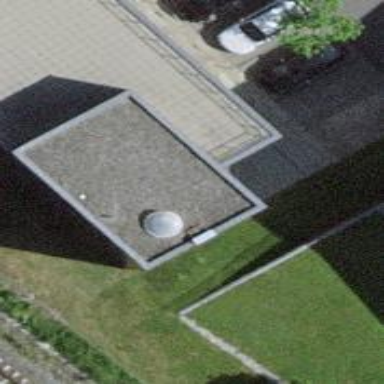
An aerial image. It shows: Building with flat roof.